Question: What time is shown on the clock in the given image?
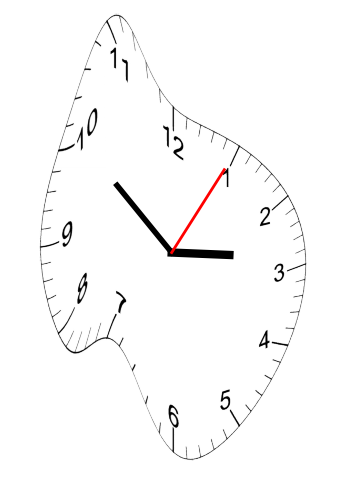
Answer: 02:51:05